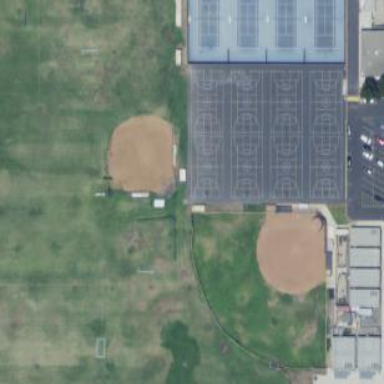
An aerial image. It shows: Asphalt basketball court on pitch.